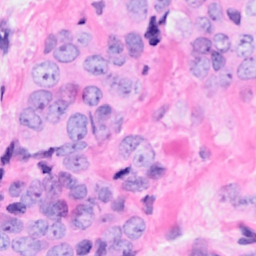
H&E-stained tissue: Breast